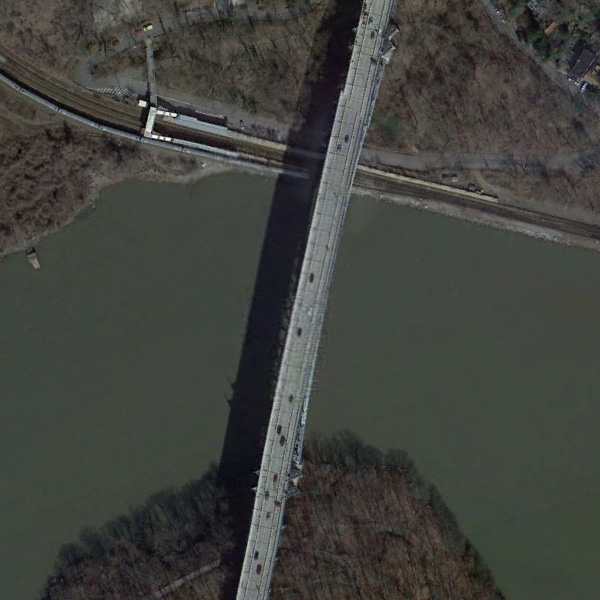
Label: Bridge